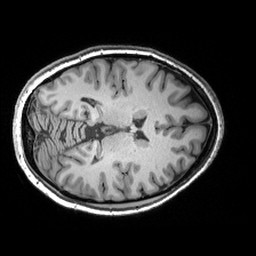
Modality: T1w
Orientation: axial
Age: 33
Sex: female
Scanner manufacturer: siemens
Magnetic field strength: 3 T
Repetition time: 2.53 s
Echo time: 0.00299 s